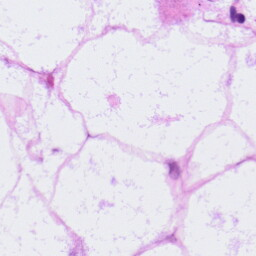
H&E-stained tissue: LymphNode